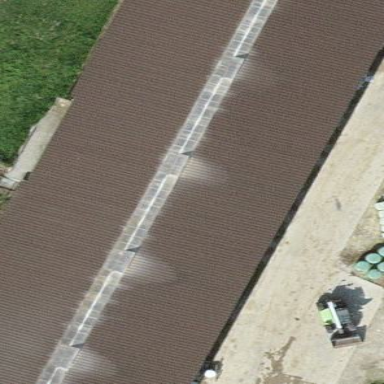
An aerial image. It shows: Farm building.